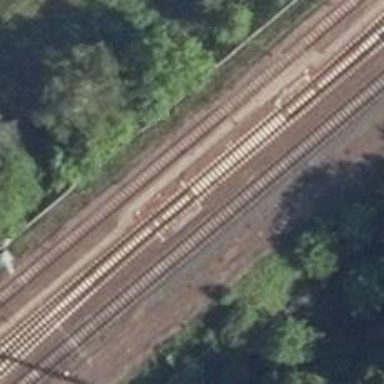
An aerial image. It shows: Railway switch with the turnout side on the left.